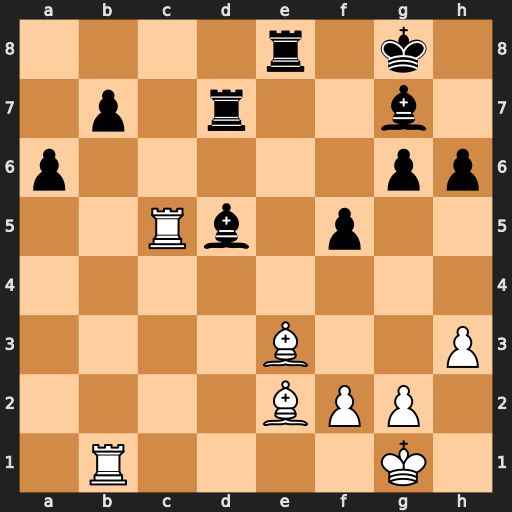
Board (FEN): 4r1k1/1p1r2b1/p5pp/2Rb1p2/8/4B2P/4BPP1/1R4K1
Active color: w
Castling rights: -
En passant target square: -
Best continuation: Rxd5 Rxd5 Bc4 Kh7 Bxd5